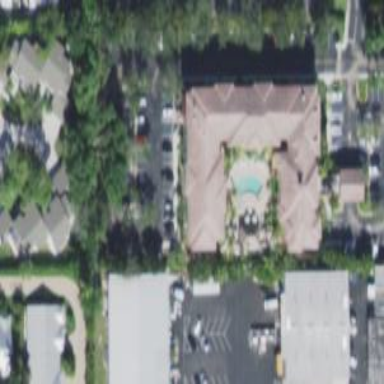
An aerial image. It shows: Hotel building.